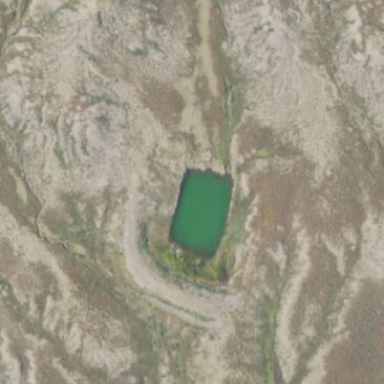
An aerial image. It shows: Reservoir area.